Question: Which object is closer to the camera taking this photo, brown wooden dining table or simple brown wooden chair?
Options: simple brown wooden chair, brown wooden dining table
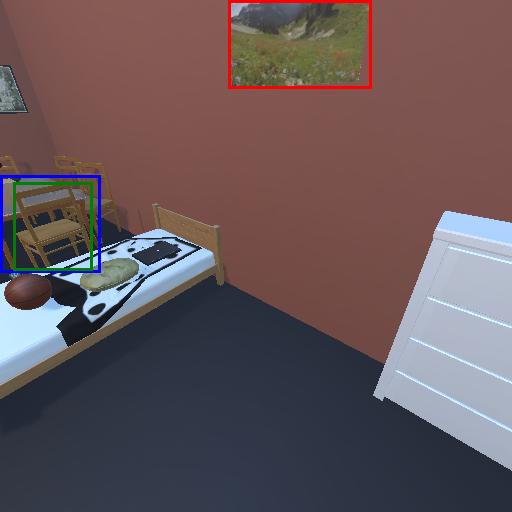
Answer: simple brown wooden chair